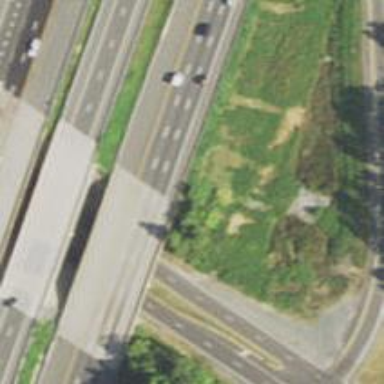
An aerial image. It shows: Bridge over motorway.